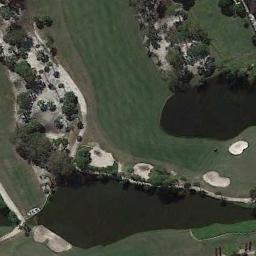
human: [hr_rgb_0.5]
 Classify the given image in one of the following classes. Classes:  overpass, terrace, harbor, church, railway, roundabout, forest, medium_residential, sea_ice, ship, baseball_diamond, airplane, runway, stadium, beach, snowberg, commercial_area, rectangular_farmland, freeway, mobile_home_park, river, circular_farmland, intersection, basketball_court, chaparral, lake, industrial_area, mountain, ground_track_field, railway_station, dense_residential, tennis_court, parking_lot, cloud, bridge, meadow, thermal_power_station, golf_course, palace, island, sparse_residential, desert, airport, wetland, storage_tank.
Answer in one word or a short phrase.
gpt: golf_course